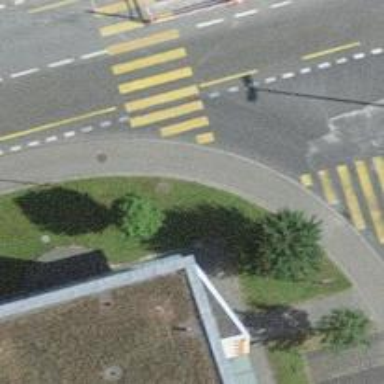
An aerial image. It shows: Zebra crossing on footway.